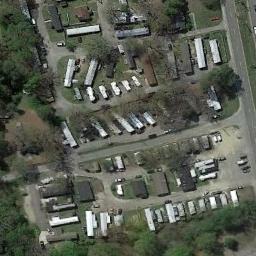
Label: residential